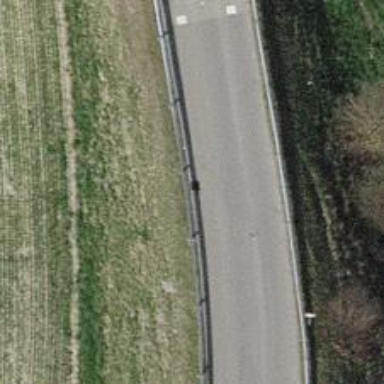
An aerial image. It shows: Guard rail.